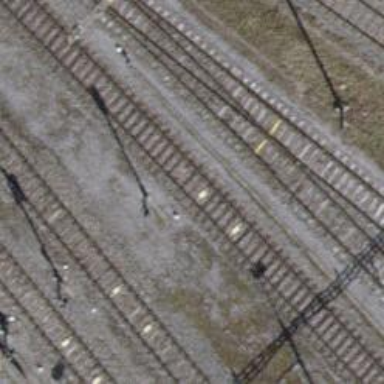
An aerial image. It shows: Railway signal.